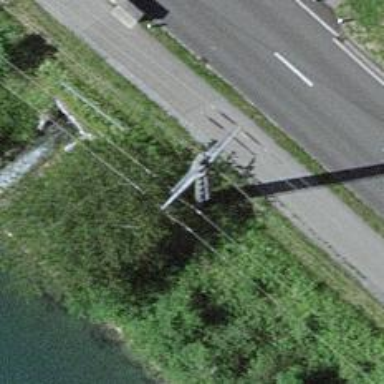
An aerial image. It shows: Power line is depicted.